Question: this is the heatmap of the question. Each task can only be assigned to one person, and each person can only be assigned one task. How to allocate to maximize total profit? (all profits are multiples of ten), and output the maximum profit.
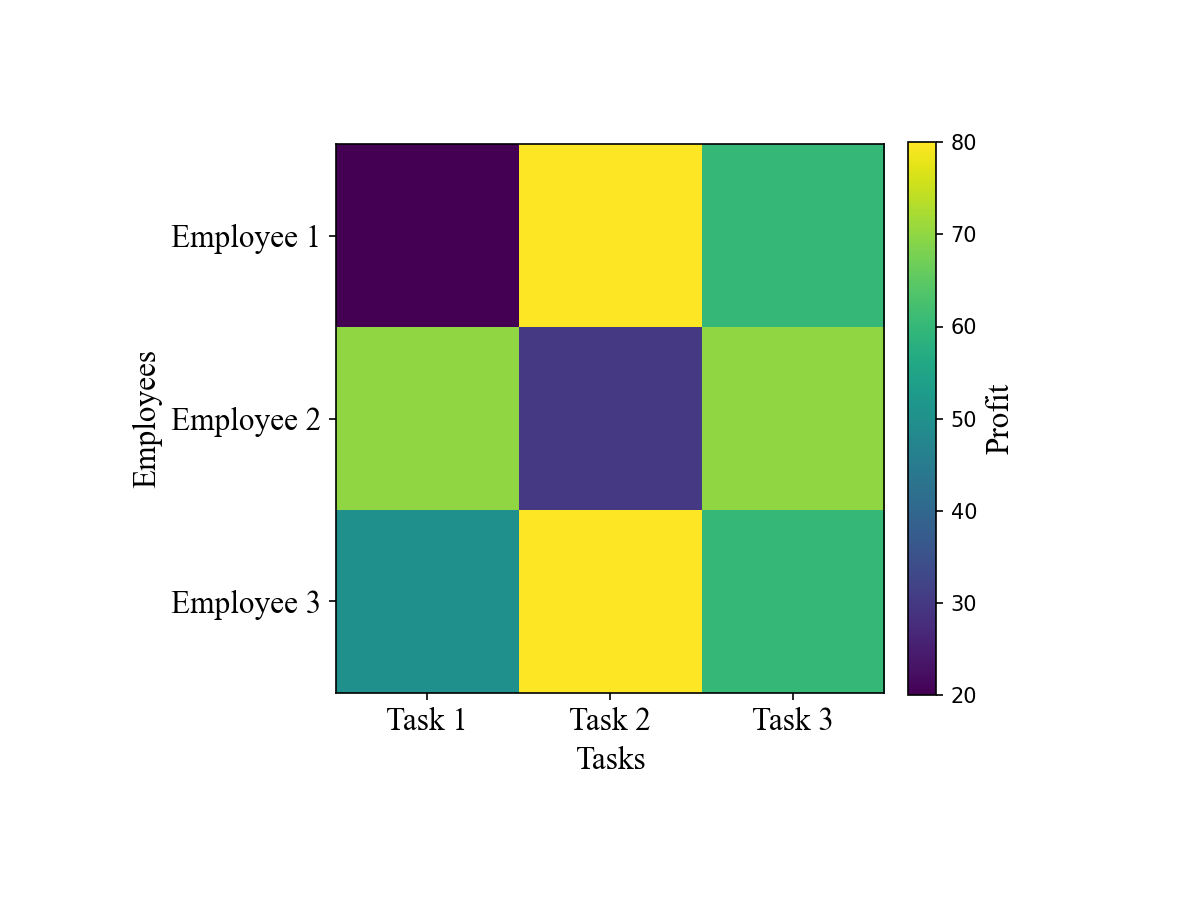
Answer: 210